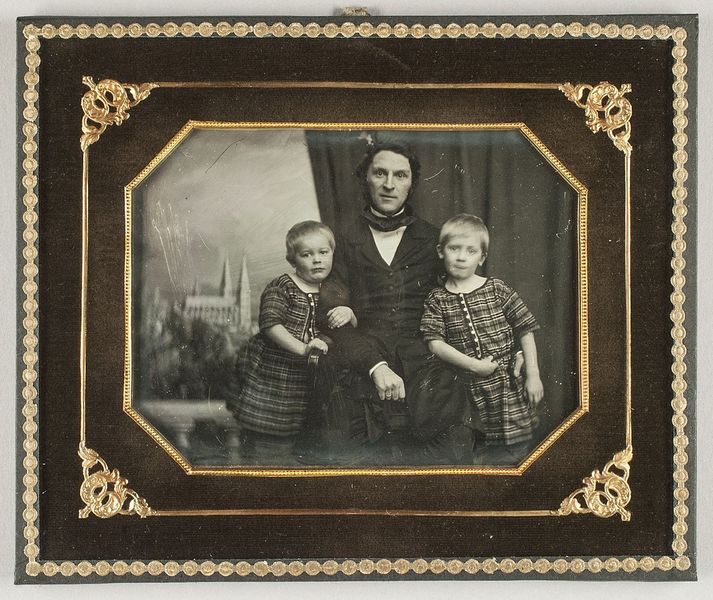
Titel: Dr. med. Bernhard Georg Eschenburg (geb. 1811) mit seinen Söhnen Friedrich Bernhard (1843&#x2013;1932) und Johann Georg (1844&#x2013;1936)
Standort: Hamburg
Institution: Museum für Kunst und Gewerbe Hamburg
Schlagwörter: mann, gruppenportrait, figur, vater, junge, foto, fotografie, photographie, arzt, photo, generationen, sohn, bruder, doktor, lichtbild, daguerreotypie, bildwerke, angewandte und bildende kunst, hessische systematik, porträtfotografie, porträtphotographie, gruppenporträt, brüder, familienporträt, familienverwandtschaften